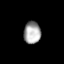
Tissue: lung
Cell type: Epithelial cells
Senescence score: 0.1707
Nuclear area (px): 370
Mean DAPI intensity: 165.022